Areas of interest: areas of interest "Educational"
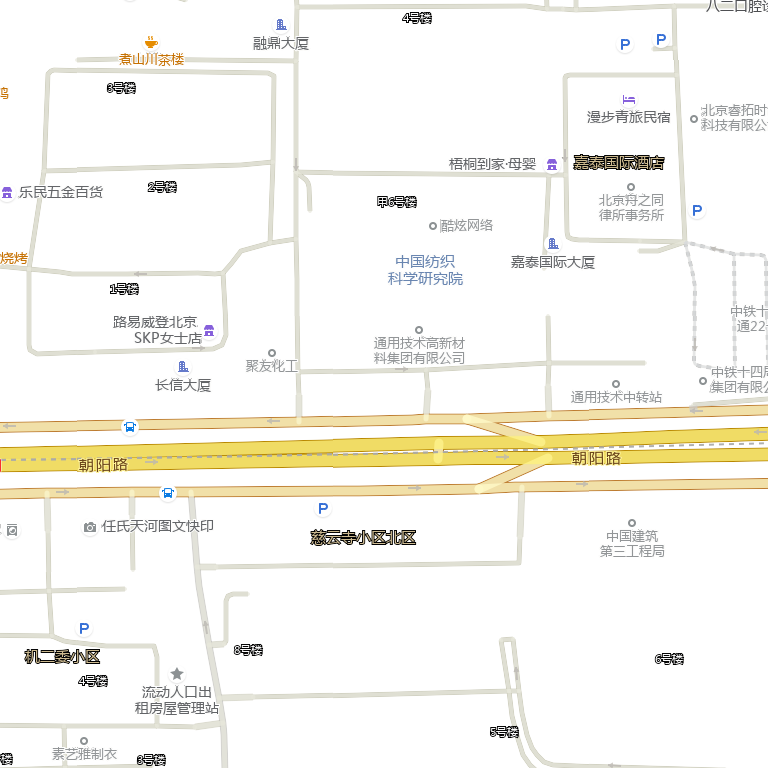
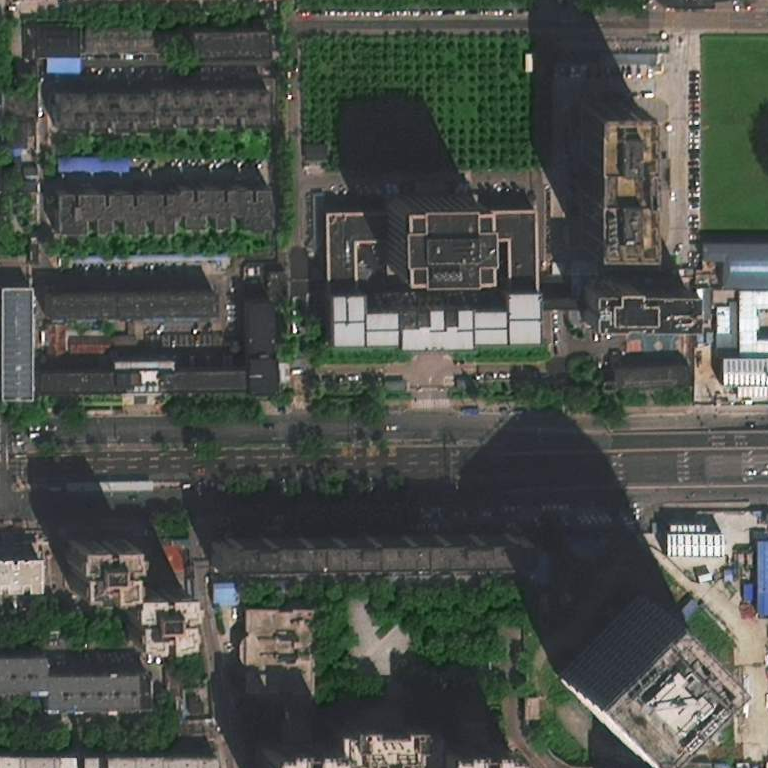